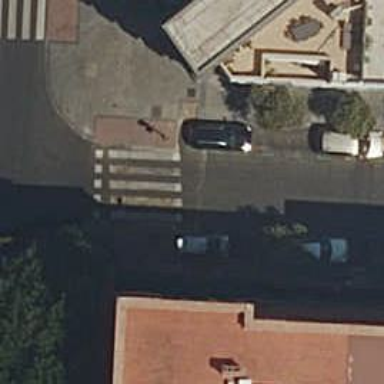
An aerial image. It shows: Road crossing with traffic signals.